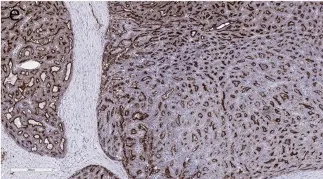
The tumor exhibits strong diffuse positivity for cytokeratin 19 (e).
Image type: pathology (immunostaining)